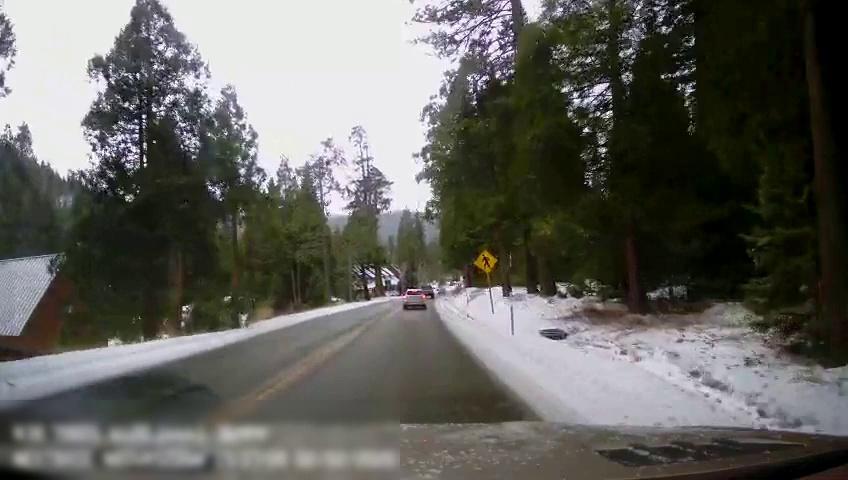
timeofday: Day
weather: Snowy
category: Drivable Space
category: Vehicles | Truck
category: Vehicles | SUV
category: Lanes | Current Lane
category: Lanes | Opposite Lane
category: Traffic | Signs